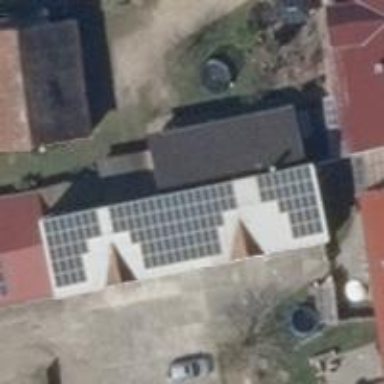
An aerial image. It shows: Small solar photovoltaic panel used as generator to produce electricity.